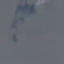
Land use / land cover: SeaLake